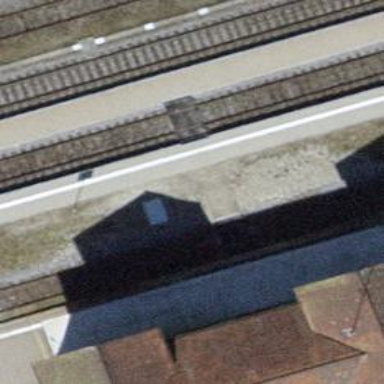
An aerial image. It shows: Close-up of railway platform edge.